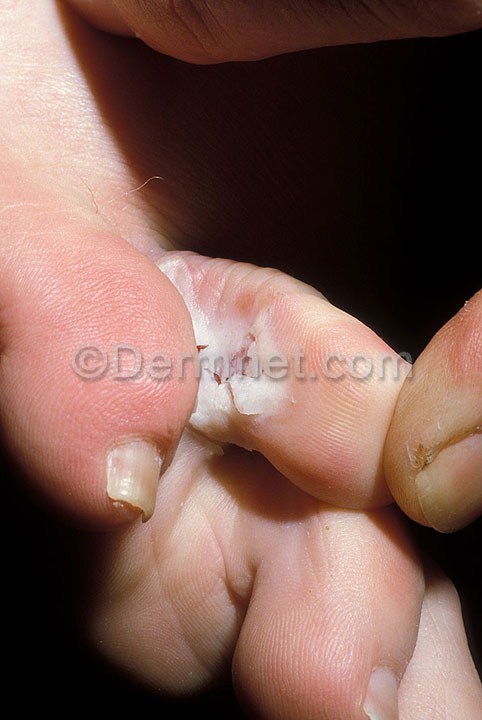
Disease: Tinea Ringworm Candidiasis and other Fungal Infections